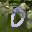
Label: 0